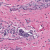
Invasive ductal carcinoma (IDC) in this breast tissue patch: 0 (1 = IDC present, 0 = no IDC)